Question: I'd like to create a timeline of sorts. The following attached picture:
Shows what I am trying to visualize. I'd like a timeline that takes as input events with start and stop times. If the event is of one type, the line is colored one color, another if it is another specific event.
For example:
'''
starttime | event
-----------------------
8AM | cold
11AM | hot
12:30PM | cold
1PM | hot
1:45PM | cold
4PM | hot
'''
What is the exact name if this visualization technique? And where can I find/create one dynamically on a webpage? I looked briefly at d3 but I did not see anything initially that allowed for such a visualization outside of a hybrid bar-graph. I also thought about gnu plot but unsure how to turn the bars on their side and repeat patterns as event come up.
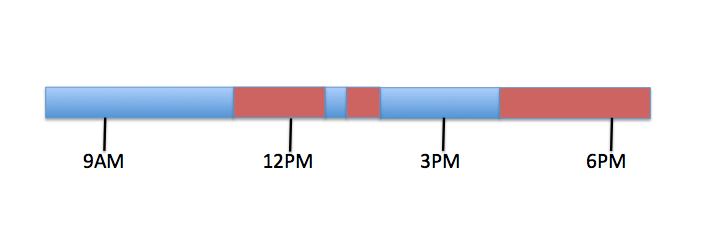
Answer: Well, you could always use SVG or canvas if you don't care about IE8. These come with a pretty steep learning curve, but the results are hard to argue with.
Coincidentally, you can accomplish this with the web trinity of HTML, JavaScript, and CSS. Just have one div per segment of data, specify either a fixed with or percentage on each, and manage with JavaScript. Once again, you'll have to get your hands "nerdy" here, but it can be done. The implementation is a bit beyond the scope of a quick stack overflow answer however.
I've also used a few jQuery graphing plugins, but I'm not sure any of them fit your specific use case.